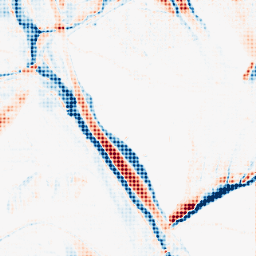
Category: morphological
Decomposition family: morphological_ellipse
Decomposition parameters: operation: average
width: 10
height: 30
Upsampling method: sinc_blackman
Upsampling parameters: scale: 8
kernel_size: 8
Upsampling scale: 8